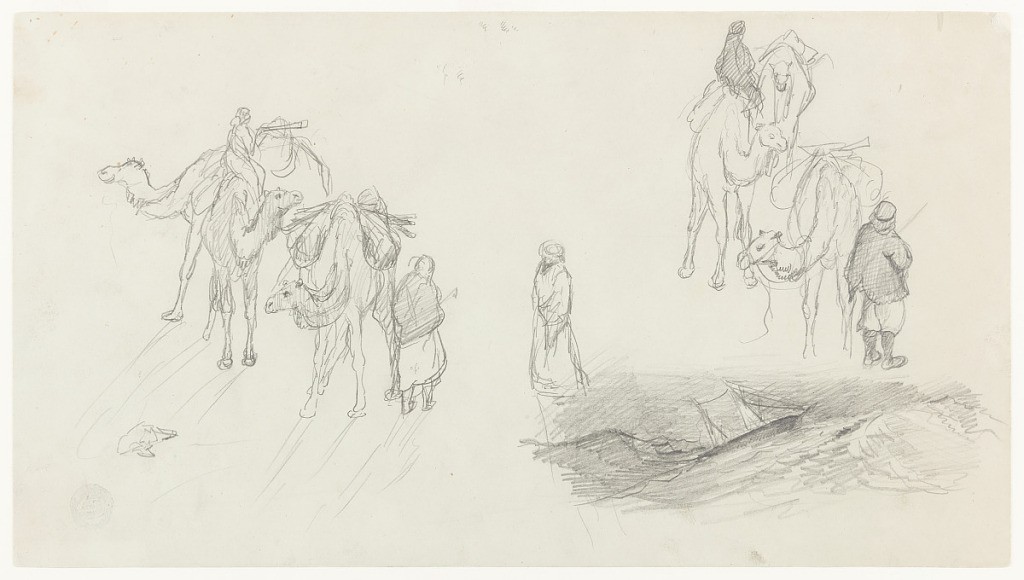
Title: Camels and Riders with Storm-Tossed Ship
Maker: Frederic Edwin Church, American, 1826–1900
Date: April–March 1868
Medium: Graphite on gray-green paperboard; verso: graphite
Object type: Drawing
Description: Mixed sketches of groups of camels and Bedouin riders with a vignette of a sea-tossed ship. At left, three saddled and yoked camels are shown with two standing figures dressed in draped clothing. At upper right, three very similar camels are shown--one of which is ridden and another is guided by a standing figure with his back turned. At lower right, a hasty sketch shows a double-masted ship attempted to crest a large wave amid dark and stormy seas.

Verso: Small figure sketch at upper left showing two groups totaling eight camels and seven Bedouin riders, seen at a distance from the viewer and backlit by the sun. Their elongated shadows stretch toward us.